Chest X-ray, PA view. Patient: 62 years old, sex M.
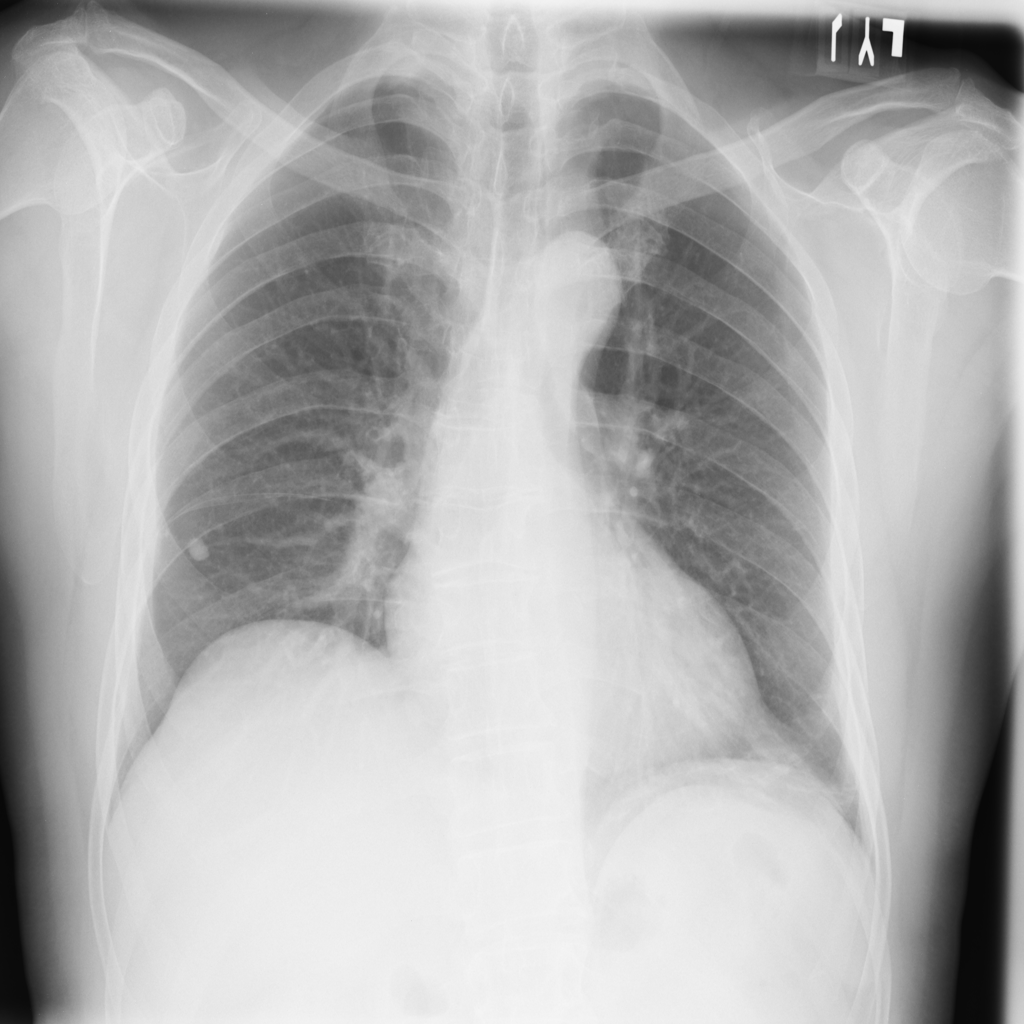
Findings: Atelectasis, Nodule